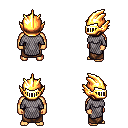
a pixel art fantasy rpg character, male body template, human, tanned skin, chain mail, robe skirt, dark blonde long mohawk hairstyle, gold helm, four views (front, back, left, right), 2x2 character sprite sheet, small pixel art, hard edges, no anti-aliasing